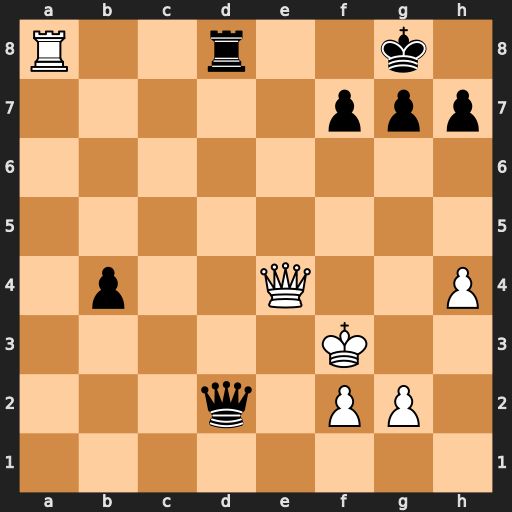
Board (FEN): R2r2k1/5ppp/8/8/1p2Q2P/5K2/3q1PP1/8
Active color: w
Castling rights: -
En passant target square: -
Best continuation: Qe8+ Rxe8 Rxe8#